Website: walmart
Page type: payment
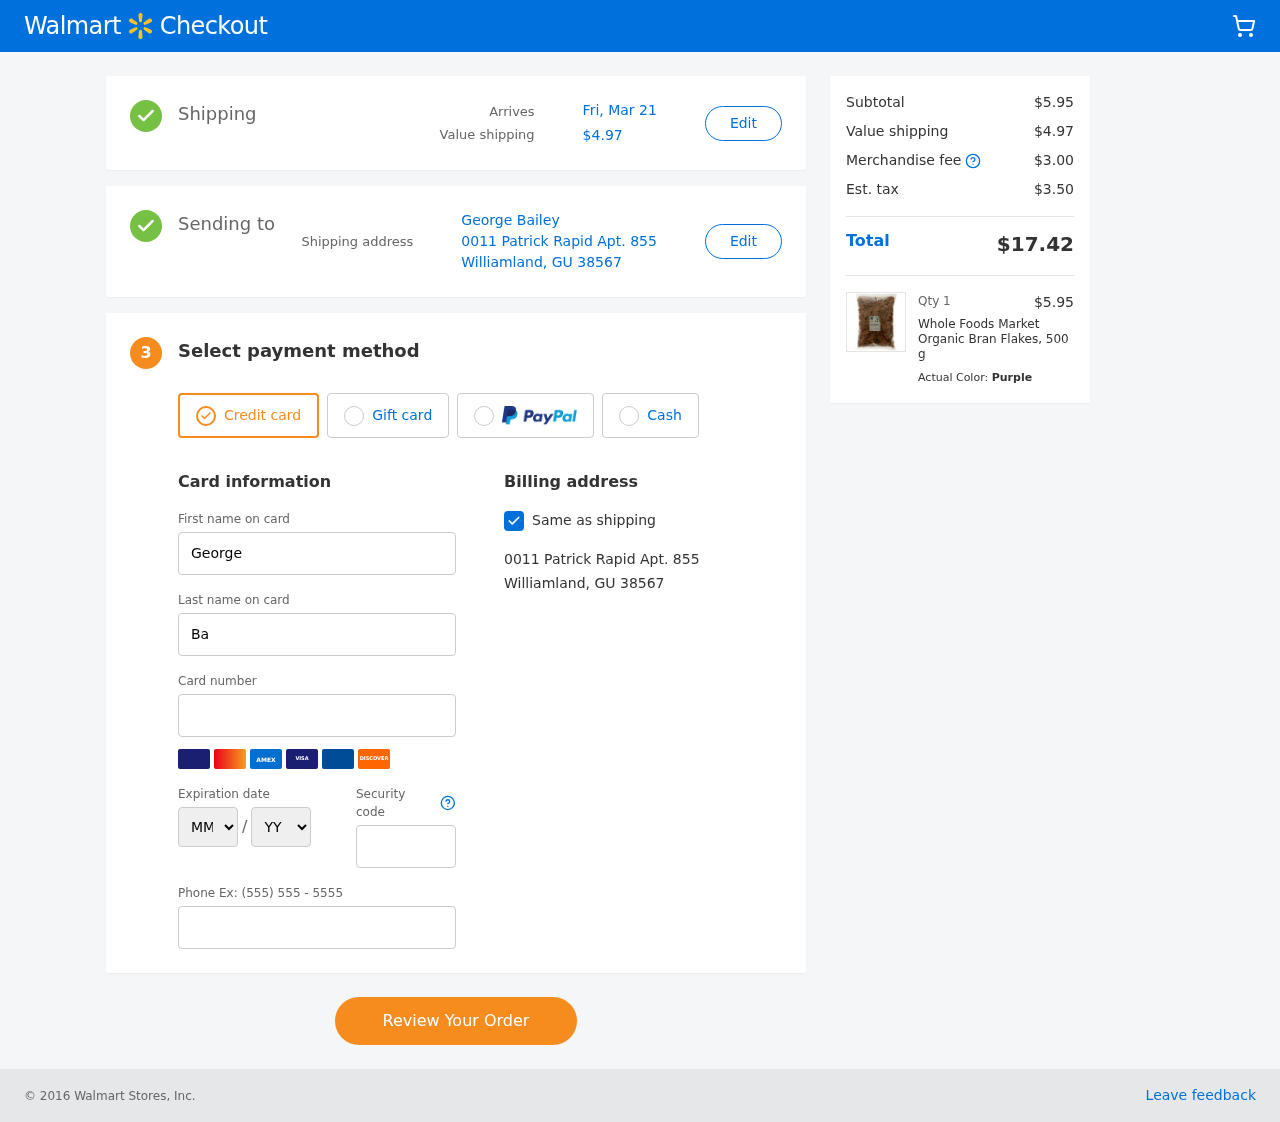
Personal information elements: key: PII_CARD_EXPIRY_MONTH
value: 09
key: PII_CARD_EXPIRY_YEAR
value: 30
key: PII_CITY_STATE_ZIP
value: Williamland, GU 38567
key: PII_FULLNAME
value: George Bailey
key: PII_STREET
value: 0011 Patrick Rapid Apt. 855
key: PII_FIRSTNAME
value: George
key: PII_LASTNAME
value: Bailey
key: PII_CARD_NUMBER
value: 6514 5729 0670 3362
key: PII_CARD_CVV
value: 141
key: PII_PHONE
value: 2456408756
Product elements: key: PRODUCT1_NAME
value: Whole Foods Market Organic Bran Flakes, 500 g
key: PRODUCT1_PRICE
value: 5.95
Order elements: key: ORDER_DELIVERY_DATE
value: Fri, Mar 21
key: ORDER_SHIPPING_COST
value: $4.97
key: ORDER_SUBTOTAL
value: $5.95
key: ORDER_MERCHANDISE_FEE
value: $3.00
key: ORDER_TAX
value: $3.50
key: ORDER_TOTAL
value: $17.42
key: ORDER_NUM_ITEMS
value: Qty 1